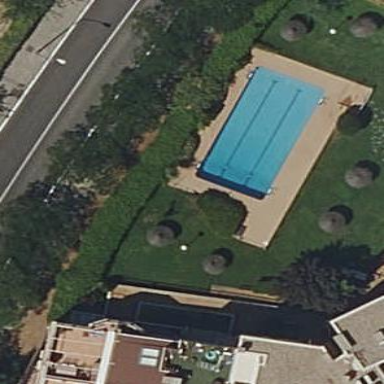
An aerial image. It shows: Swimming pool located in leisure land.